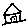
Label: house